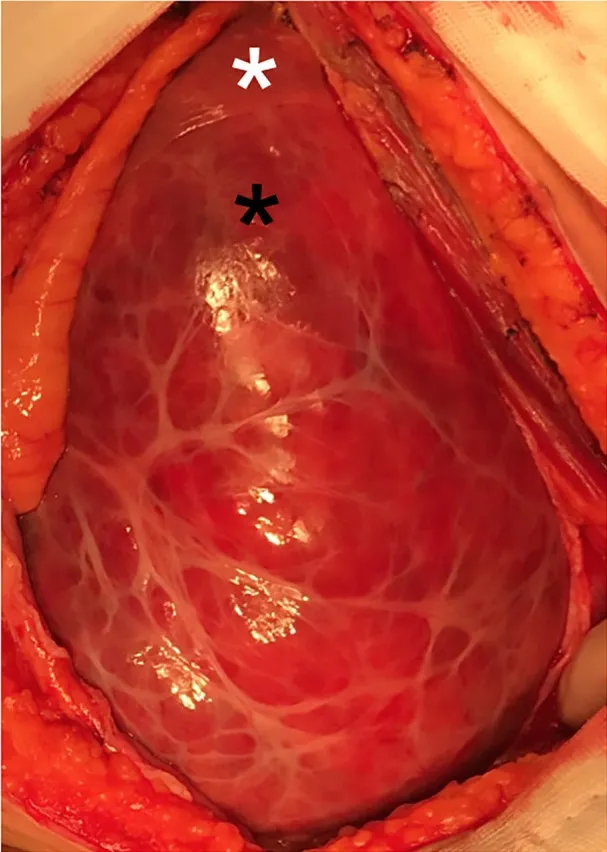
Intraoperative image of the mass. white asterisk: left liver; black asterisk: the tumor with subcapsular hemorrhage.
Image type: endoscopy (gi_endoscopy)